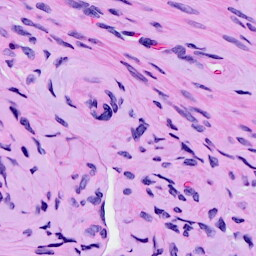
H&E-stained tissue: Ovarian